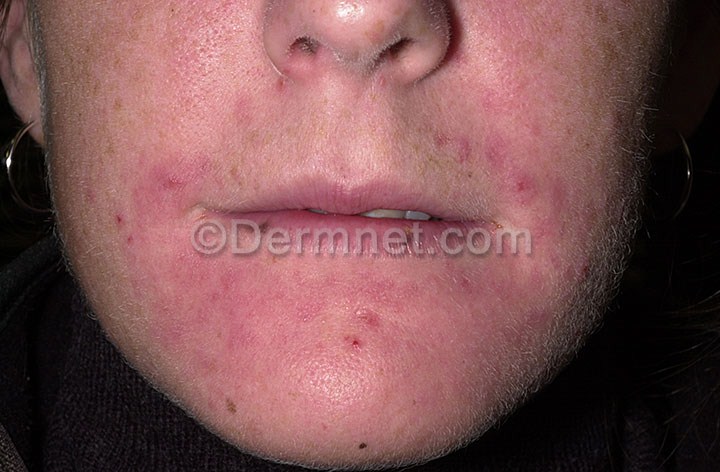
Disease: Acne and Rosacea Photos